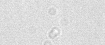
Label: camera_spot